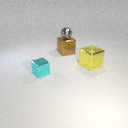
large brown metal cube behind large yellow metal cube